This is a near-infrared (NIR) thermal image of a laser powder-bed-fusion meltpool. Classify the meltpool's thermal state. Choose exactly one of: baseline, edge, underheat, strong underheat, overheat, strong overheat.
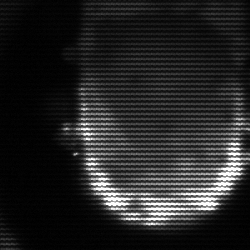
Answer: baseline